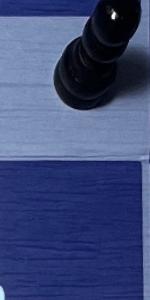
Label: Empty